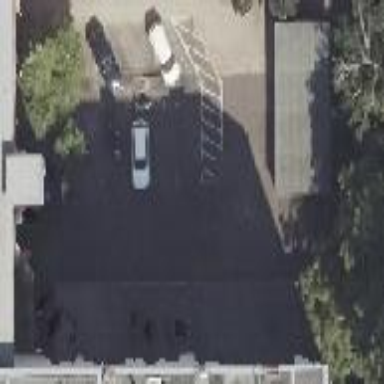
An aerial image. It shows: Parking area with concrete surface.